Question: So I have some CSS generating this.

The HTML code as follows.
'''
<div class="menu">
<ul>
<li><a href='index.html'>Home</a></li>
<div class="menutab"></div>
<li><a href='about_us.html'>About Us</a></li>
<div class="menutab"></div>
<li><a href='#'>Order Online</a></li>
<div class="menutab"></div>
<li><a href='gallery.html'>Gallery</a></li>
<div class="menutab"></div>
<li><a href='#'>Contact Us</a></li>
<div class="menutab"></div>
</ul>
</div>
'''
And the CSS
'''
.menu {
width: 100%;
height: 220px;
float: left;
margin-left: -20px;
position: relative;
text-align: center;
}
.menu li{
display: block;
list-style: none;
width: 100%;
background: #EBE5D9;
height: 50px;
margin-left: -40px;
margin-top: 5px;
line-height: 50px;
}
.menu li:hover {
background: #AEC32A;
}
.menu li a{
text-decoration: none;
font-size: 20px;
color: #000000;
font-family: fantasy;
}
.menutab {
width: 30px;
position: relative;
margin-top: -3px;
margin-left: -71px;
border-right: 21px solid #EBE5D9;
border-bottom: 21px solid transparent;
}
'''
Basically what I am wanting is for the hover effect to turn the whole thing green, currently .menu li:hover turns the block the colour #AEC32A but I also want it to turn the .menutab border the same colour, anyway of doing this? preferably without using Javascript.
Thanks in advance for your help :-)
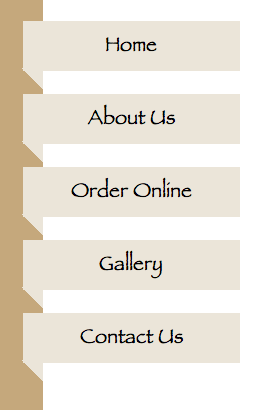
Answer: This is no problem with the <URL>.
Simply add this to your css:
'''
.menu li:hover + .menutab{
border-right-color: #AEC32A;
}
'''
This selects the immediately preceeding element ('.menutab') of the first element ('.menu li:hover').
see the <URL>
<URL>